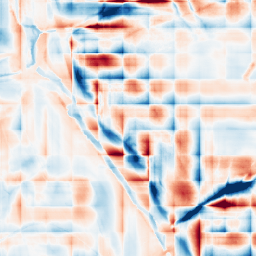
Category: wavelet
Decomposition family: wavelet_dwt
Decomposition parameters: wavelet: db2
level: 5
Upsampling method: cubic_catmull_rom
Upsampling parameters: scale: 8
Upsampling scale: 8